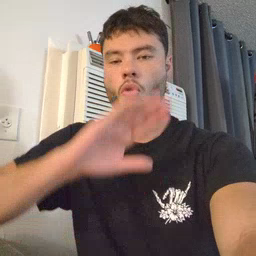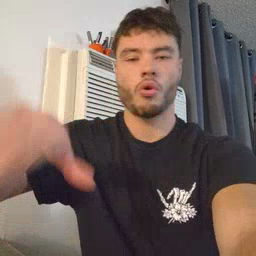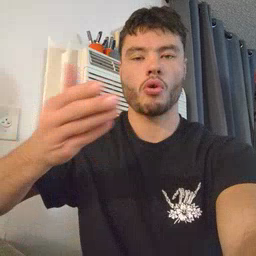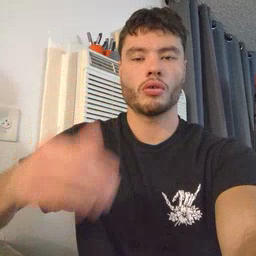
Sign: all